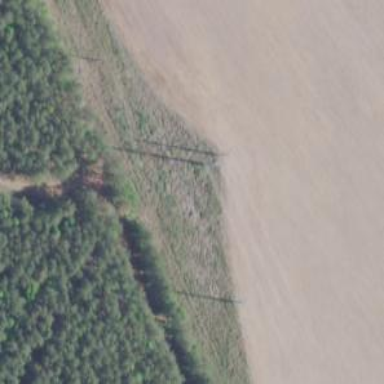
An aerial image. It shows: Power tower.